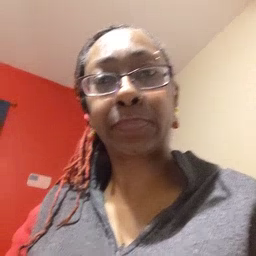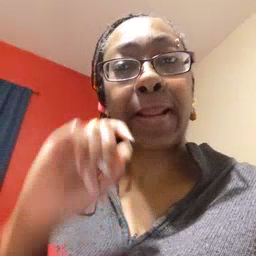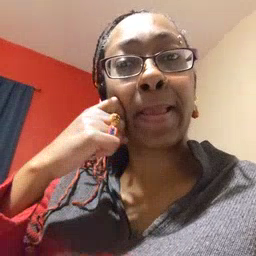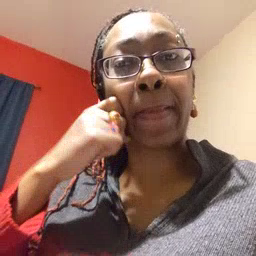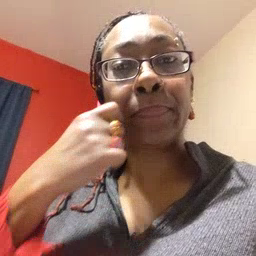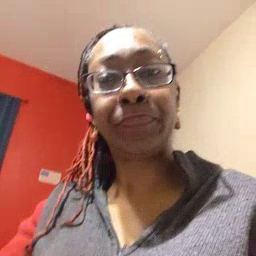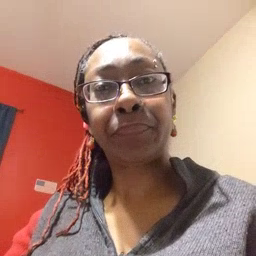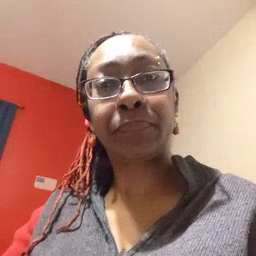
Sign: apple